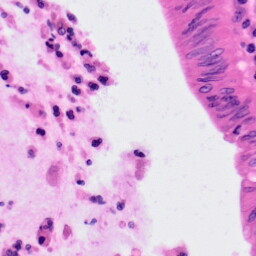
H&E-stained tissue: Colon